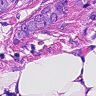
Metastatic tissue present: yes